I will show an image sequence of human cooking. I have annotated the images with numbered circles. Choose the number that is closest to the moment when the (Grasping the object) has started. You are a five-time world champion in this game. Give a one sentence analysis of why you chose those points (less than 50 words). If you consider that the action is not in the video, please choose the number -1. Provide your answer at the end in a json file of this format: {"points": []}
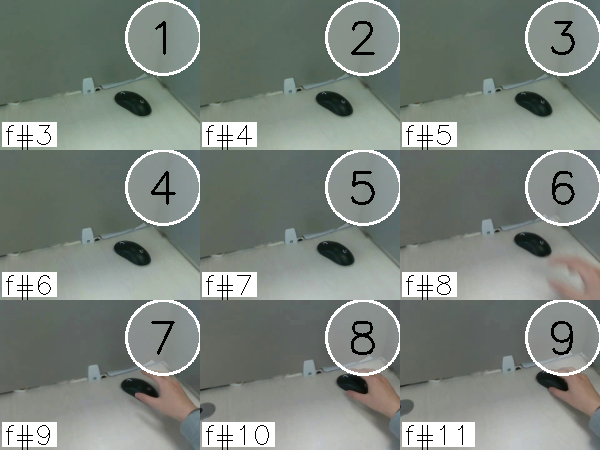
Frame 9 shows the clearest moment of hand-object contact.
{"points": [9]}